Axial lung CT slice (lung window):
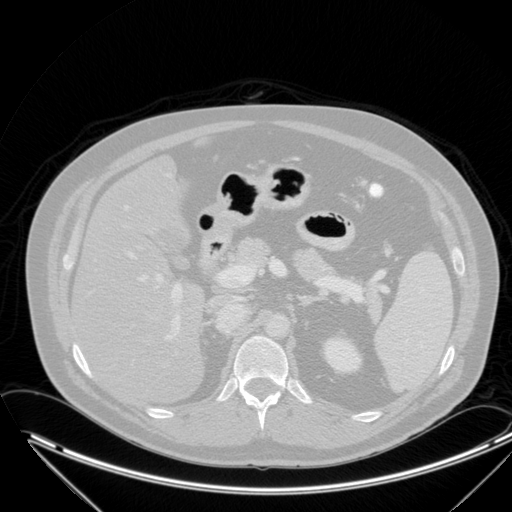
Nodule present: no